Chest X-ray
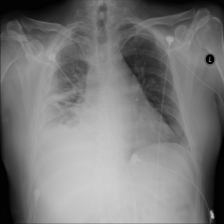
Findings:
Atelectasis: negative
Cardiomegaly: negative
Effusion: negative
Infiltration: positive
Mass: negative
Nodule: negative
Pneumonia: negative
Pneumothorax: negative
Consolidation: negative
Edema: negative
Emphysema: negative
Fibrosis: negative
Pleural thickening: positive
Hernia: negative